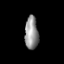
Tissue: lung
Cell type: Others
Senescence score: 0.2152
Nuclear area (px): 436
Mean DAPI intensity: 146.571